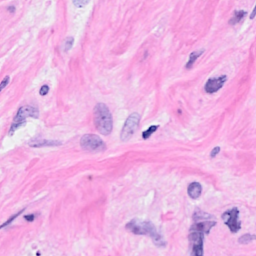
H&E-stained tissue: Breast